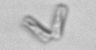
Label: Thalassionema